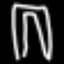
Label: pants